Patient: sex M, age 49
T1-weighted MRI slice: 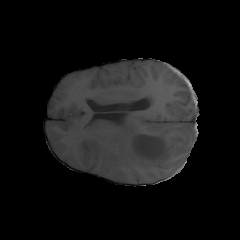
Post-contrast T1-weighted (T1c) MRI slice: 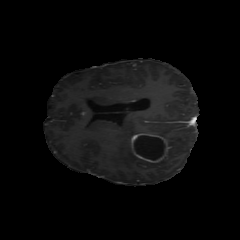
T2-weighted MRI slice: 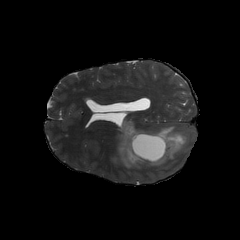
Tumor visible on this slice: yes
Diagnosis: Astrocytoma, IDH-mutant
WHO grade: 4